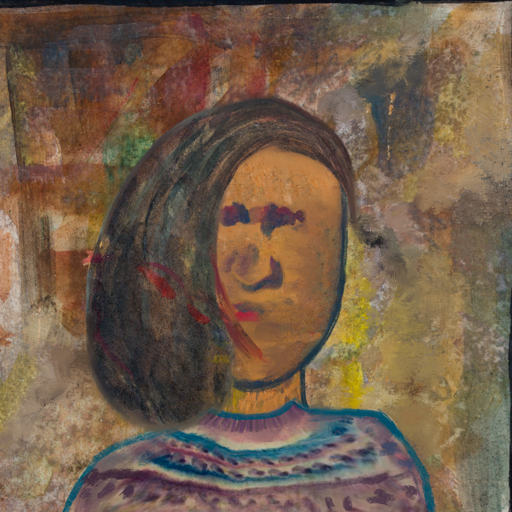
Background: Mosgoul, Head And Neck Front: In_The_Sun, Face Front: In_The_Sun, Bust: HillGirl, Hair Front: Gypsy_Mother, Head Accessory: Blank, Second Necklace: Blank, Necklace: Blank, Baby: Blank